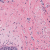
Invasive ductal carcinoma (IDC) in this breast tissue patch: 0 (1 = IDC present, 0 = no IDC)